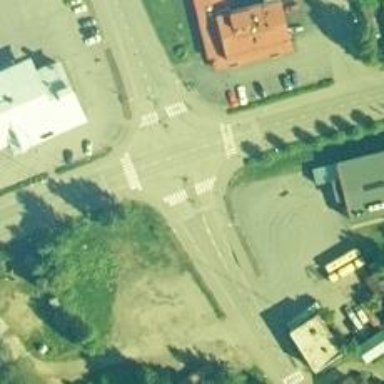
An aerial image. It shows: Asphalt footway with marked crossing that includes pedestrian island.